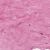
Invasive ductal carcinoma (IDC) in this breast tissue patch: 0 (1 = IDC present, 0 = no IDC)